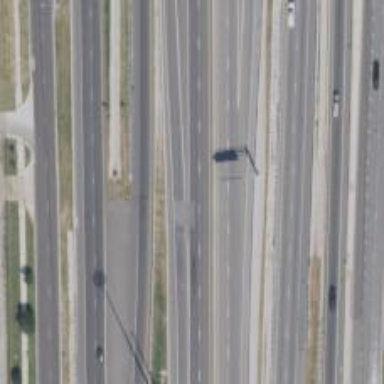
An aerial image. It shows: Motorway junction.